Question: I am learning iOS development and I have some questions to ask you in my first post.
To learn iOS I do an stupid application which have Settings.bundle. I want to put small images or icons inside it but I can't.
I also write to the right of the PSChildPaneSpecifier the value of a PSToggleSwitchSpecifier
Apple does it, <URL>:

I search in <URL> but I didn't find anything about this. Maybe it is impossible and only Apple can do.
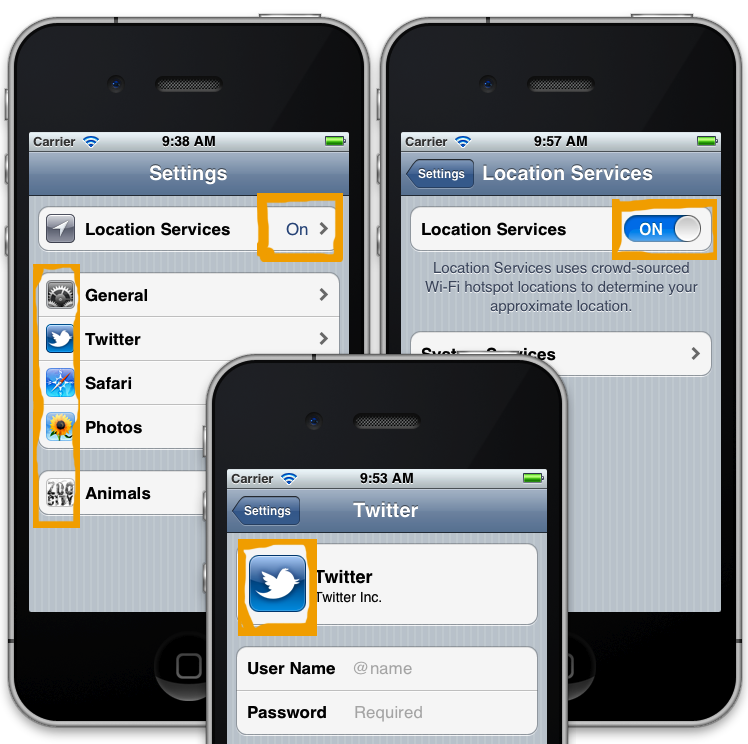
Answer: You're right, it's something only Apple can do. Third-party apps are limited in what they can achieve in the settings bundle. The only icon you can have is the app icon on the first page, and the only information on the right hand side will be string values - see <URL> for details.